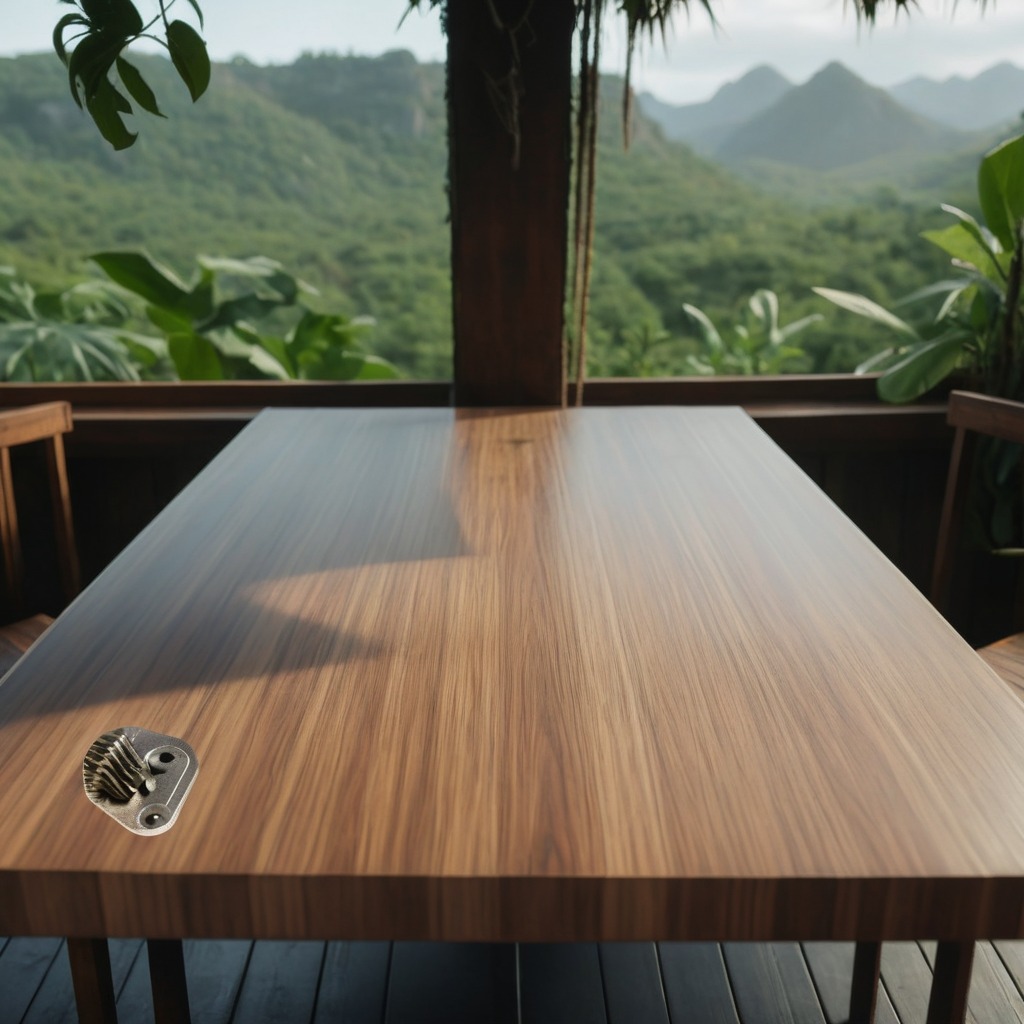
A steel gear with teeth is lying on a wooden table inside a jungle field workshop tent.